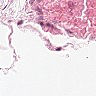
Metastatic tissue present: no